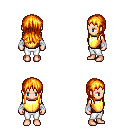
a pixel art fantasy rpg character, female body template, human, light skin, gold chest armor, white pants, light blonde unkempt hairstyle, white cloth bandages, four views (front, back, left, right), 2x2 character sprite sheet, small pixel art, hard edges, no anti-aliasing